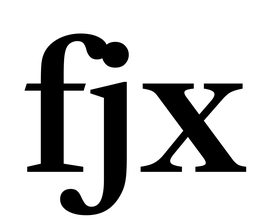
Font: LibreCaslonText_SemiBold